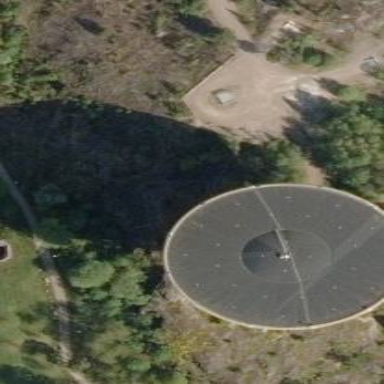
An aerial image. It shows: Water tower building.